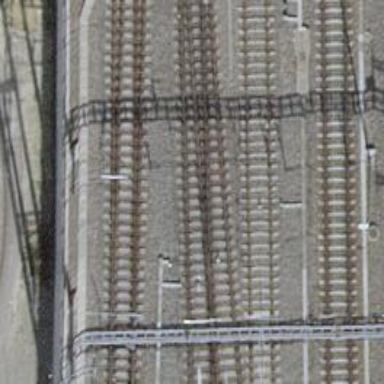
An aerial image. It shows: Railway yard with single rail track. The electrified track has contact line for power supply.